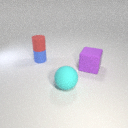
large purple rubber cube to the right of large cyan rubber sphere